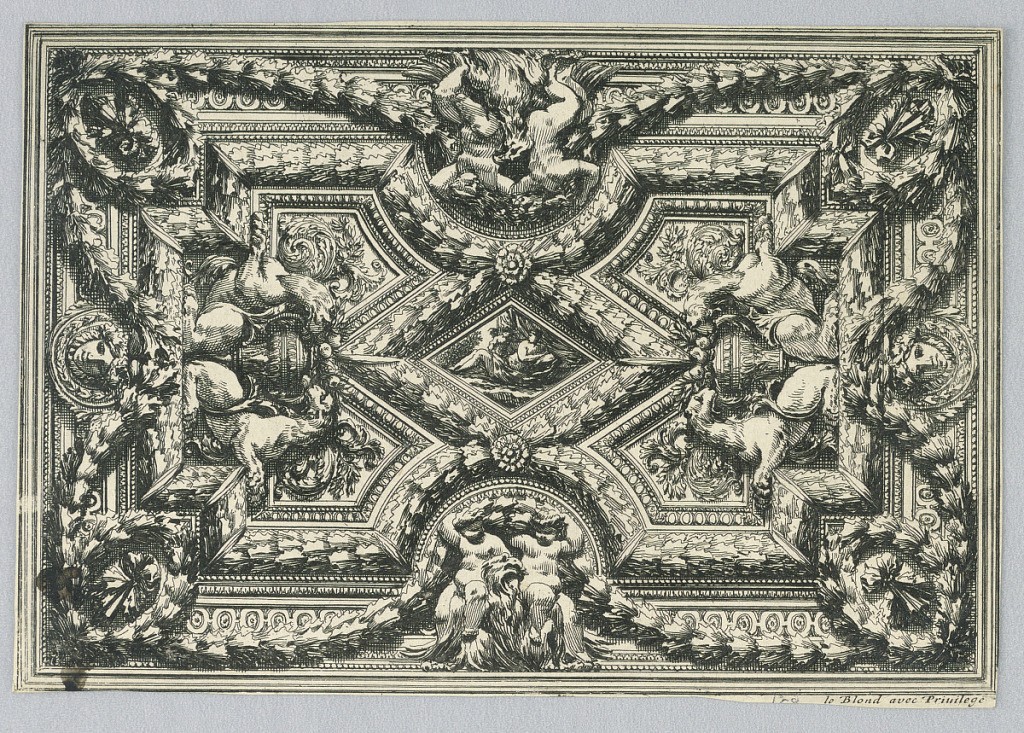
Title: Ceiling, from "Plafonds Modernes"
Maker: Jean Le Pautre, French, 1618–1682
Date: ca. 1650
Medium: Etching on paper
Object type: Print
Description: A: = Jombert 38, 2, without number and with the address: ''le Blond avec Priuilege.'' B = J. 38, 4, as A. C = J. 38, 5, as A.